Question: I want to do free style of cropping on Image...
where image can be from Gallery or Can be from Camera...
is there any solution regarding this?
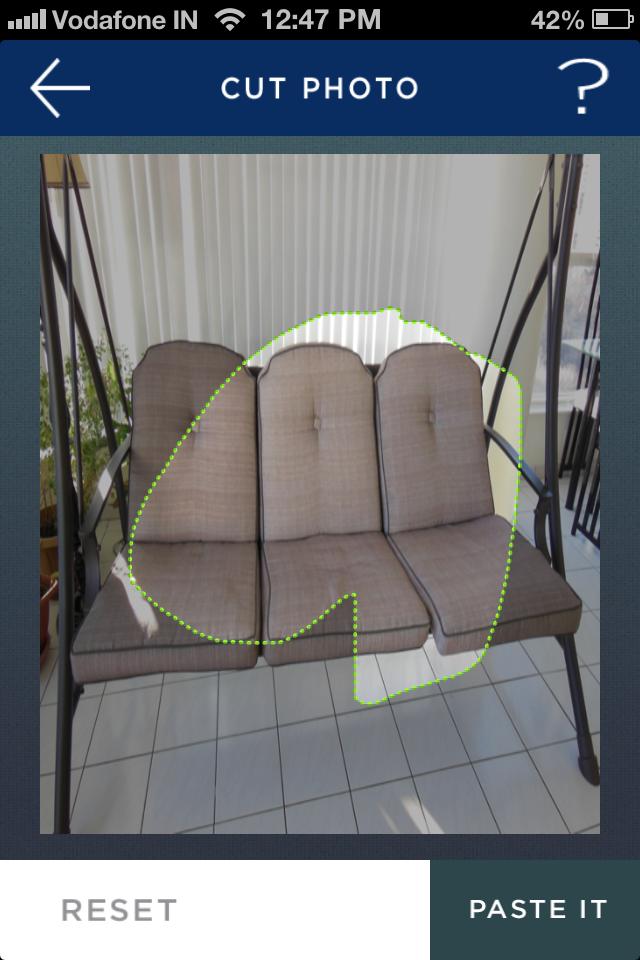
Answer: - Load image from gallery or camera on View (Using Canvas Draw image)'''
public class SomeView extends View implements OnTouchListener {
private Paint paint;
public static List<Point> points;
int DIST = 2;
boolean flgPathDraw = true;
Point mfirstpoint = null;
boolean bfirstpoint = false;
Point mlastpoint = null;
Bitmap bitmap = BitmapFactory.decodeResource(getResources(),
R.drawable.gallery_12);
Context mContext;
public SomeView(Context c) {
super(c);
mContext = c;
setFocusable(true);
setFocusableInTouchMode(true);
paint = new Paint(Paint.ANTI_ALIAS_FLAG);
paint.setStyle(Paint.Style.STROKE);
paint.setPathEffect(new DashPathEffect(new float[] { 10, 20 }, 0));
paint.setStrokeWidth(5);
paint.setColor(Color.WHITE);
this.setOnTouchListener(this);
points = new ArrayList<Point>();
bfirstpoint = false;
}
public SomeView(Context context, AttributeSet attrs) {
super(context, attrs);
mContext = context;
setFocusable(true);
setFocusableInTouchMode(true);
paint = new Paint(Paint.ANTI_ALIAS_FLAG);
paint.setStyle(Paint.Style.STROKE);
paint.setStrokeWidth(2);
paint.setColor(Color.WHITE);
this.setOnTouchListener(this);
points = new ArrayList<Point>();
bfirstpoint = false;
}
public void onDraw(Canvas canvas) {
canvas.drawBitmap(bitmap, 0, 0, null);
Path path = new Path();
boolean first = true;
for (int i = 0; i < points.size(); i += 2) {
Point point = points.get(i);
if (first) {
first = false;
path.moveTo(point.x, point.y);
} else if (i < points.size() - 1) {
Point next = points.get(i + 1);
path.quadTo(point.x, point.y, next.x, next.y);
} else {
mlastpoint = points.get(i);
path.lineTo(point.x, point.y);
}
}
canvas.drawPath(path, paint);
}
public boolean onTouch(View view, MotionEvent event) {
// if(event.getAction() != MotionEvent.ACTION_DOWN)
// return super.onTouchEvent(event);
Point point = new Point();
point.x = (int) event.getX();
point.y = (int) event.getY();
if (flgPathDraw) {
if (bfirstpoint) {
if (comparepoint(mfirstpoint, point)) {
// points.add(point);
points.add(mfirstpoint);
flgPathDraw = false;
showcropdialog();
} else {
points.add(point);
}
} else {
points.add(point);
}
if (!(bfirstpoint)) {
mfirstpoint = point;
bfirstpoint = true;
}
}
invalidate();
Log.e("Hi ==>", "Size: " + point.x + " " + point.y);
if (event.getAction() == MotionEvent.ACTION_UP) {
Log.d("Action up*******~~~~~~~>>>>", "called");
mlastpoint = point;
if (flgPathDraw) {
if (points.size() > 12) {
if (!comparepoint(mfirstpoint, mlastpoint)) {
flgPathDraw = false;
points.add(mfirstpoint);
showcropdialog();
}
}
}
}
return true;
}
private boolean comparepoint(Point first, Point current) {
int left_range_x = (int) (current.x - 3);
int left_range_y = (int) (current.y - 3);
int right_range_x = (int) (current.x + 3);
int right_range_y = (int) (current.y + 3);
if ((left_range_x < first.x && first.x < right_range_x)
&& (left_range_y < first.y && first.y < right_range_y)) {
if (points.size() < 10) {
return false;
} else {
return true;
}
} else {
return false;
}
}
public void fillinPartofPath() {
Point point = new Point();
point.x = points.get(0).x;
point.y = points.get(0).y;
points.add(point);
invalidate();
}
public void resetView() {
points.clear();
paint.setColor(Color.WHITE);
paint.setStyle(Style.STROKE);
flgPathDraw = true;
invalidate();
}
private void showcropdialog() {
DialogInterface.OnClickListener dialogClickListener = new DialogInterface.OnClickListener() {
@Override
public void onClick(DialogInterface dialog, int which) {
Intent intent;
switch (which) {
case DialogInterface.BUTTON_POSITIVE:
// Yes button clicked
// bfirstpoint = false;
intent = new Intent(mContext, CropActivity.class);
intent.putExtra("crop", true);
mContext.startActivity(intent);
break;
case DialogInterface.BUTTON_NEGATIVE:
// No button clicked
intent = new Intent(mContext, CropActivity.class);
intent.putExtra("crop", false);
mContext.startActivity(intent);
bfirstpoint = false;
// resetView();
break;
}
}
};
AlertDialog.Builder builder = new AlertDialog.Builder(mContext);
builder.setMessage("Do you Want to save Crop or Non-crop image?")
.setPositiveButton("Crop", dialogClickListener)
.setNegativeButton("Non-crop", dialogClickListener).show()
.setCancelable(false);
}
}
class Point {
public float dy;
public float dx;
float x, y;
@Override
public String toString() {
return x + ", " + y;
}
}
'''
- MainActivity Which call Someview to draw/load image'''
public class MainActivity_ extends Activity {
@Override
protected void onCreate(Bundle savedInstanceState) {
super.onCreate(savedInstanceState);
}
@Override
protected void onResume() {
super.onResume();
setContentView(new SomeView(MainActivity_.this));
}
}
'''
- CropActivity : which load crop image on bitmap.'''
public class CropActivity extends Activity {
ImageView compositeImageView;
boolean crop;
@Override
protected void onCreate(Bundle savedInstanceState) {
super.onCreate(savedInstanceState);
setContentView(R.layout.cropview);
Bundle extras = getIntent().getExtras();
if (extras != null) {
crop = extras.getBoolean("crop");
}
int widthOfscreen = 0;
int heightOfScreen = 0;
DisplayMetrics dm = new DisplayMetrics();
try {
getWindowManager().getDefaultDisplay().getMetrics(dm);
} catch (Exception ex) {
}
widthOfscreen = dm.widthPixels;
heightOfScreen = dm.heightPixels;
compositeImageView = (ImageView) findViewById(R.id.our_imageview);
Bitmap bitmap2 = BitmapFactory.decodeResource(getResources(),
R.drawable.gallery_12);
Bitmap resultingImage = Bitmap.createBitmap(widthOfscreen,
heightOfScreen, bitmap2.getConfig());
Canvas canvas = new Canvas(resultingImage);
Paint paint = new Paint();
paint.setAntiAlias(true);
Path path = new Path();
for (int i = 0; i < SomeView.points.size(); i++) {
path.lineTo(SomeView.points.get(i).x, SomeView.points.get(i).y);
}
canvas.drawPath(path, paint);
if (crop) {
paint.setXfermode(new PorterDuffXfermode(Mode.SRC_IN));
} else {
paint.setXfermode(new PorterDuffXfermode(Mode.SRC_OUT));
}
canvas.drawBitmap(bitmap2, 0, 0, paint);
compositeImageView.setImageBitmap(resultingImage);
}
}
'''